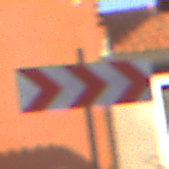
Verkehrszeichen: RichtungstafelnInKurvenGrossLinks
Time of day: MorningAfternoon
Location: Outdoor (Urban)
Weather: Clear
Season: NotSpecified
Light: Natural